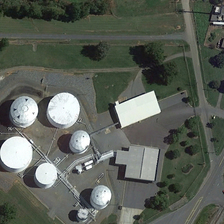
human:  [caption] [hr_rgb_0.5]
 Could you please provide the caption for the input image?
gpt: several white stadium tanks are near many sparse green trees and several highways .

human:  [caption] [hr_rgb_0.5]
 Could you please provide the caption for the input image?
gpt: several white stadium tanks are near many sparse green trees and several highways .

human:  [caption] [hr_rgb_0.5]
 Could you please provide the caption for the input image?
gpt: several white stadium tanks are near many sparse green trees and several highways .

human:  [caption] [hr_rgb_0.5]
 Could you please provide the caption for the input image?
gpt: several white stadium tanks are near many sparse green trees and several highways .

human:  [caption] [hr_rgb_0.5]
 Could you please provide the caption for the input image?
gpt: several white stadium tanks are near many sparse green trees and several highways .